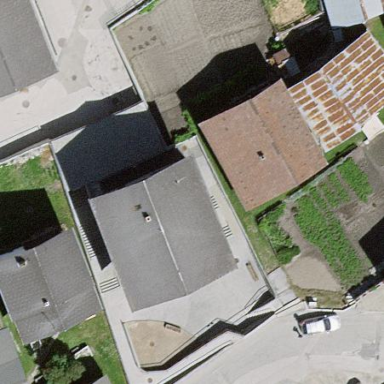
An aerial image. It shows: Village town hall building.